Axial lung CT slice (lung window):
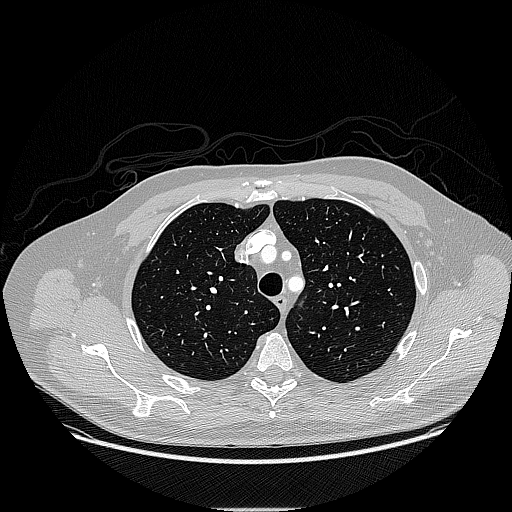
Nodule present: no